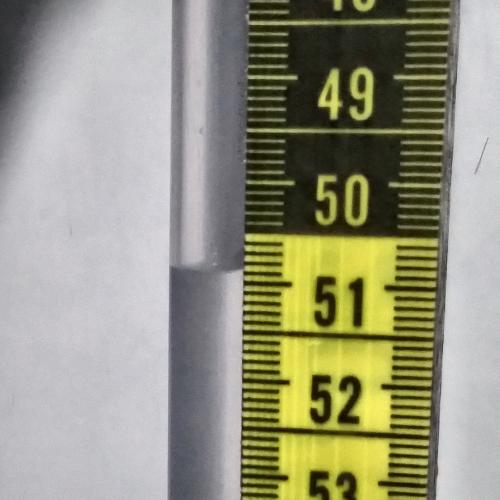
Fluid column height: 50.9 cm